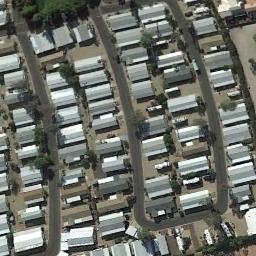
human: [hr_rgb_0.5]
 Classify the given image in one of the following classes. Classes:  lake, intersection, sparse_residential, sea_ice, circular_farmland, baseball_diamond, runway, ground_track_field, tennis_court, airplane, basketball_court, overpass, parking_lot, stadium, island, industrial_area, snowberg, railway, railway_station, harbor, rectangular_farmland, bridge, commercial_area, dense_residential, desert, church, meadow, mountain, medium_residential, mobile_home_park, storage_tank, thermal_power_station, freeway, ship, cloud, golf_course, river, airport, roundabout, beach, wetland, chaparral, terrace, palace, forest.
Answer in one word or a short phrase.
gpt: mobile_home_park